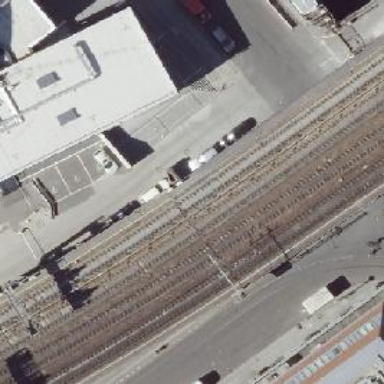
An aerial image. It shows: Bridge over electrified railway tracks with contact lines. The railway tracks are ballast-less.